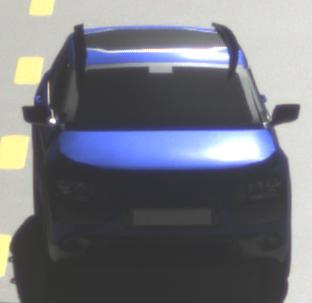
Make: Citroen
Model: C4 Cactus PureTech 75
Detailed model: C4 Cactus
Model produced from: 2014/09
Model produced until: 2015/03
Doors: 5
Color: blue
Road condition: wet road
Daytime: morning or afternoon
Contrast: high contrast